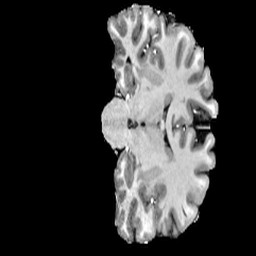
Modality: T1w
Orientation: coronal
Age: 18
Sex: male
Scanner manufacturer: siemens
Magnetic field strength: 6.98 T
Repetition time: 6 s
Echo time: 0.00302 s